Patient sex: F
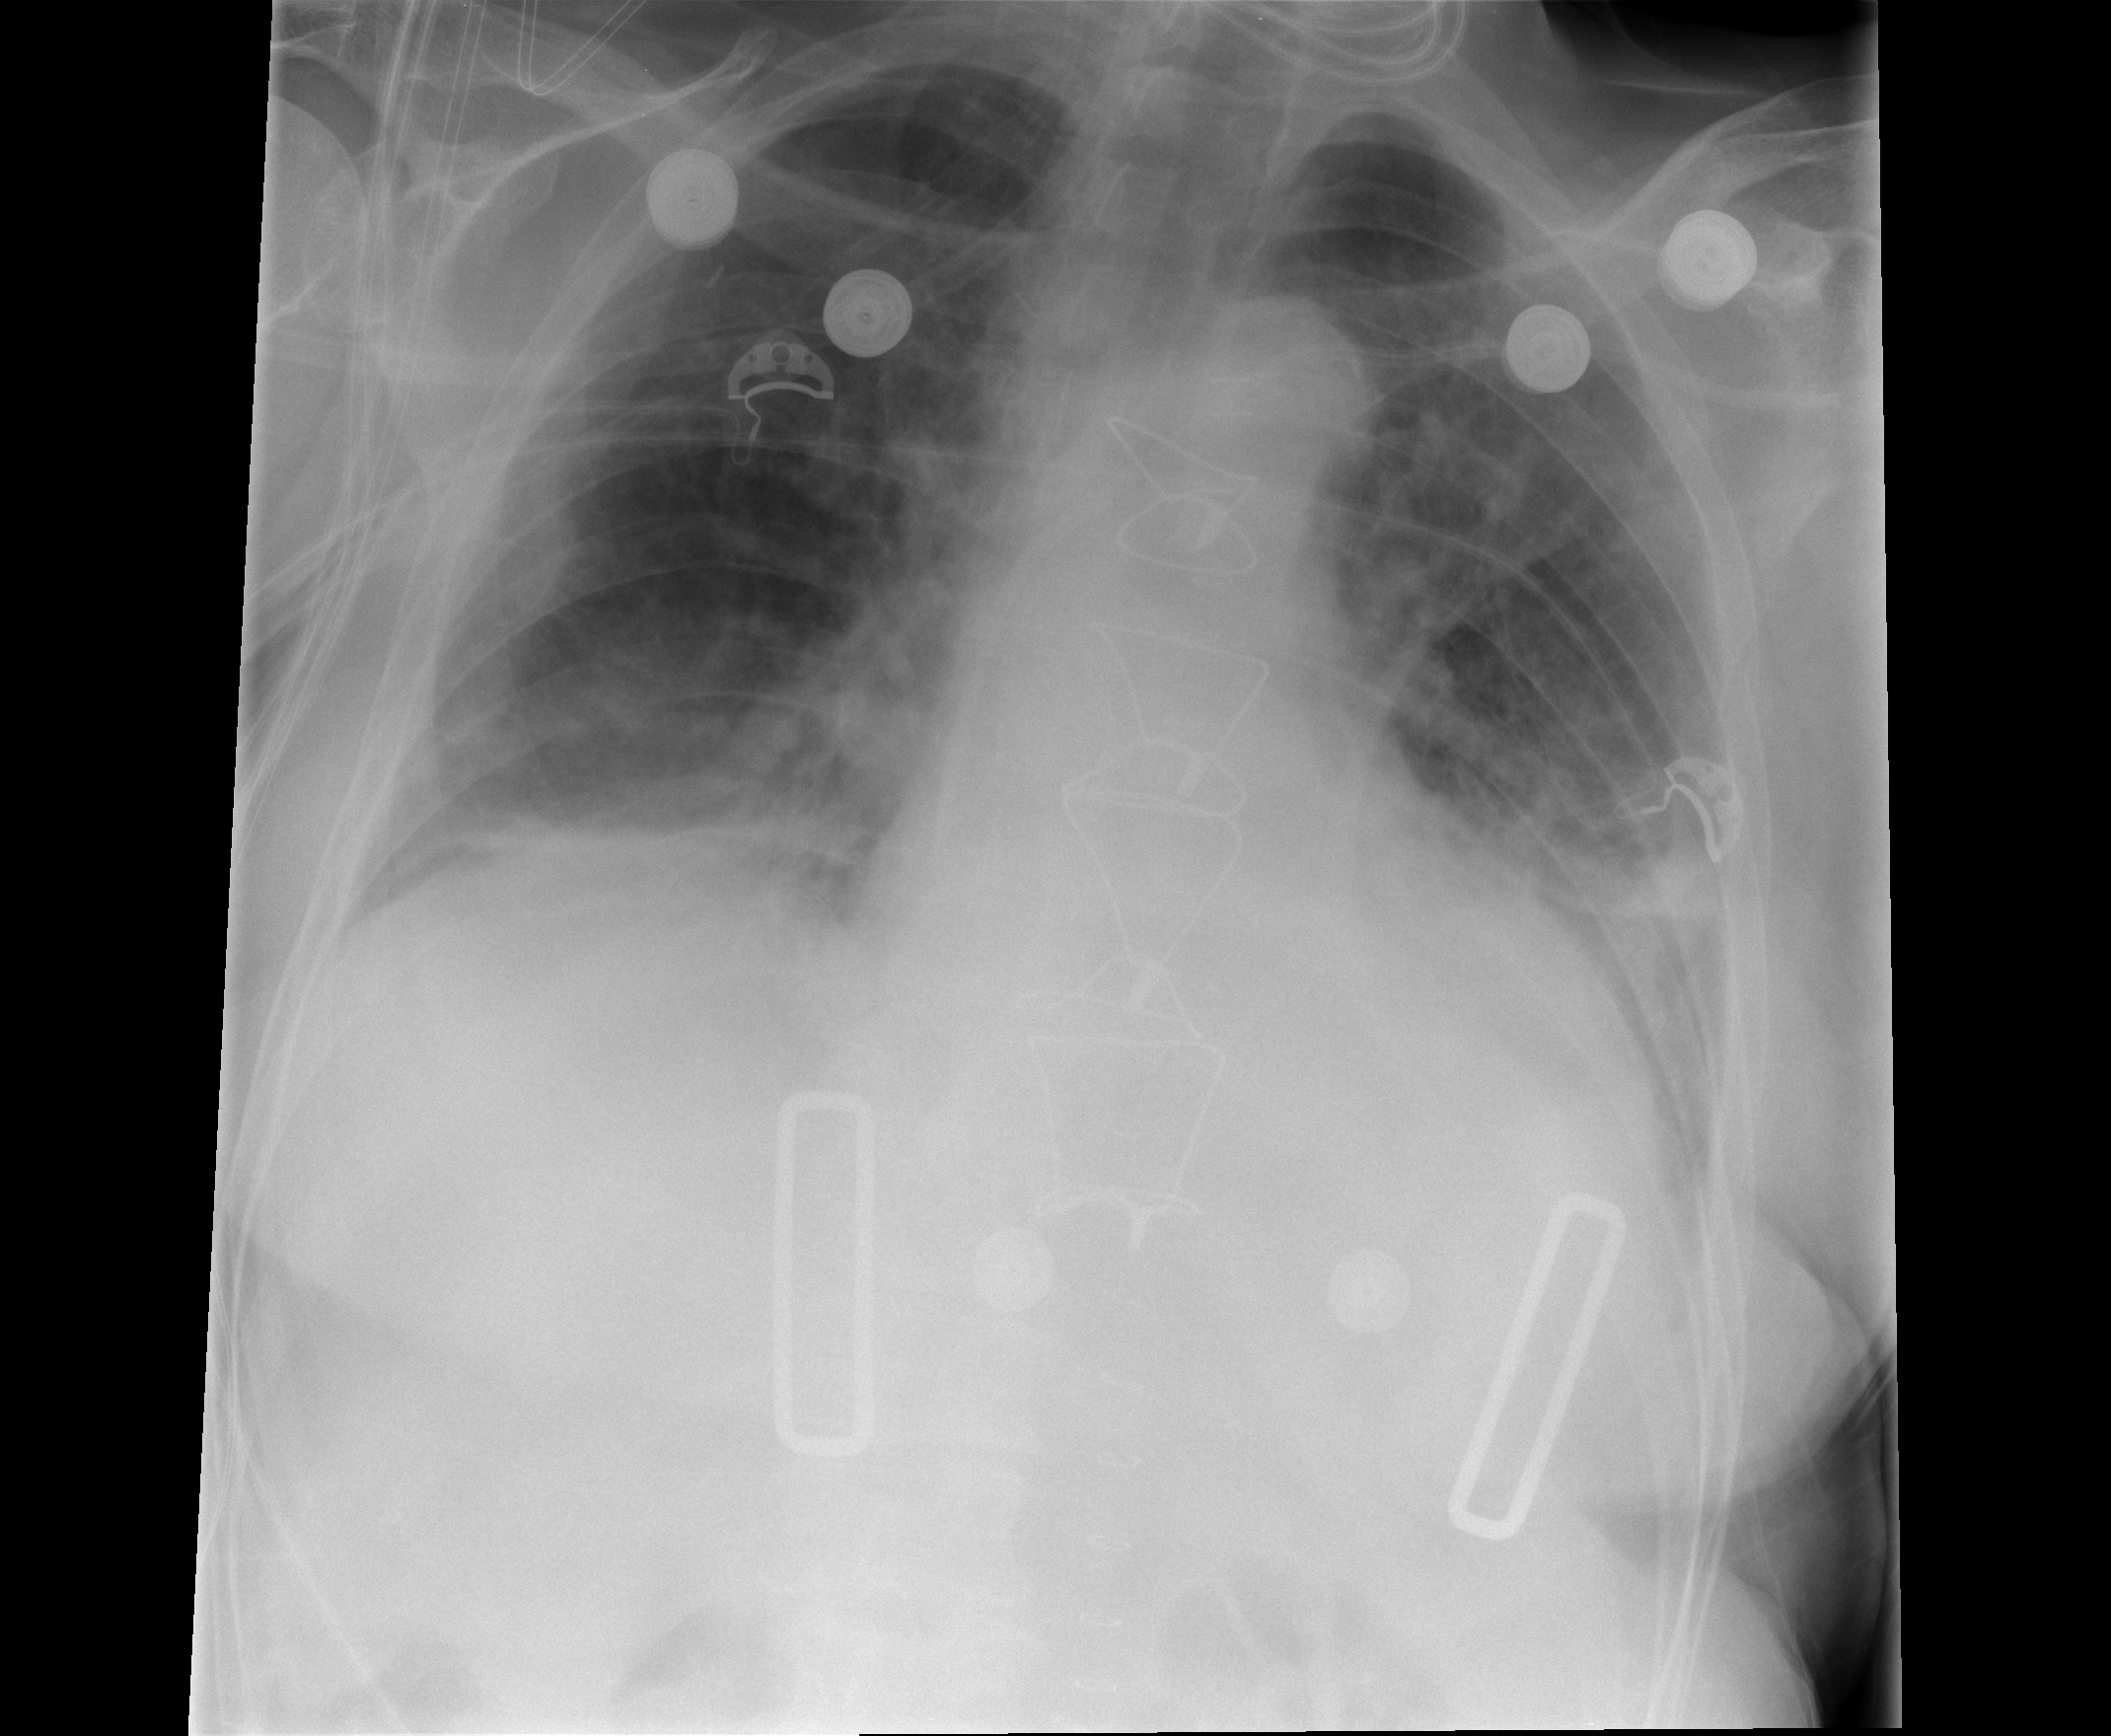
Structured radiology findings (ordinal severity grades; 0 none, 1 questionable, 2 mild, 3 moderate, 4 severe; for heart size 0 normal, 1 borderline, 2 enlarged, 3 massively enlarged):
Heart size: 2
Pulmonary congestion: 2
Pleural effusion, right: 2
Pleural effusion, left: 2
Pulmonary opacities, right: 2
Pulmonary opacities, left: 2
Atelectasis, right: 2
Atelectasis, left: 2